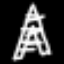
Label: The Eiffel Tower